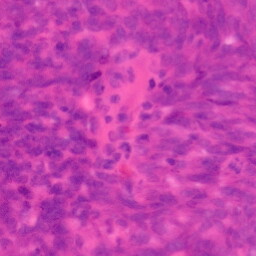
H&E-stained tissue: Colon